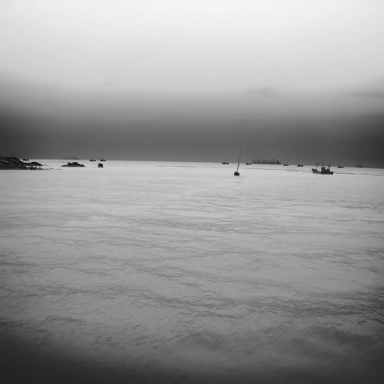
There are 11 objects shown in the infrared image, including a sailboat, nine bulk_carriers, and a fishing_boat.